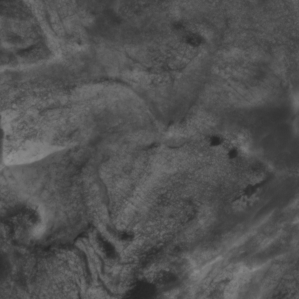
Label: non_frost